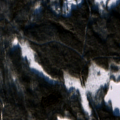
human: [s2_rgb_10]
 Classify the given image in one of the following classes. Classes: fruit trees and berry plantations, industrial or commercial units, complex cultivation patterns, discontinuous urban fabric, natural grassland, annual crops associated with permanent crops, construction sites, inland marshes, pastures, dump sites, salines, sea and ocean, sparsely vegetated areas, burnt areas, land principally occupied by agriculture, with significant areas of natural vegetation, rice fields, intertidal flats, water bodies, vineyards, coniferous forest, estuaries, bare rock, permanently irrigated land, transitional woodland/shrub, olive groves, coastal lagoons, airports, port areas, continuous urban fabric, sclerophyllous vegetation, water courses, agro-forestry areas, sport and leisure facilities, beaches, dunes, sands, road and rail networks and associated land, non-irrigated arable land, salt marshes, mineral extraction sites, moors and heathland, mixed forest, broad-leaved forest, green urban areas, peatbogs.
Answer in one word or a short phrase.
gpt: coniferous forest, transitional woodland/shrub